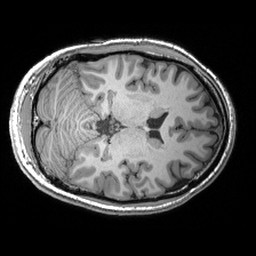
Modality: T1w
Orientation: axial
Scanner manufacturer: siemens
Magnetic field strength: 3 T
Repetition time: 2.53 s
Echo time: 0.00299 s